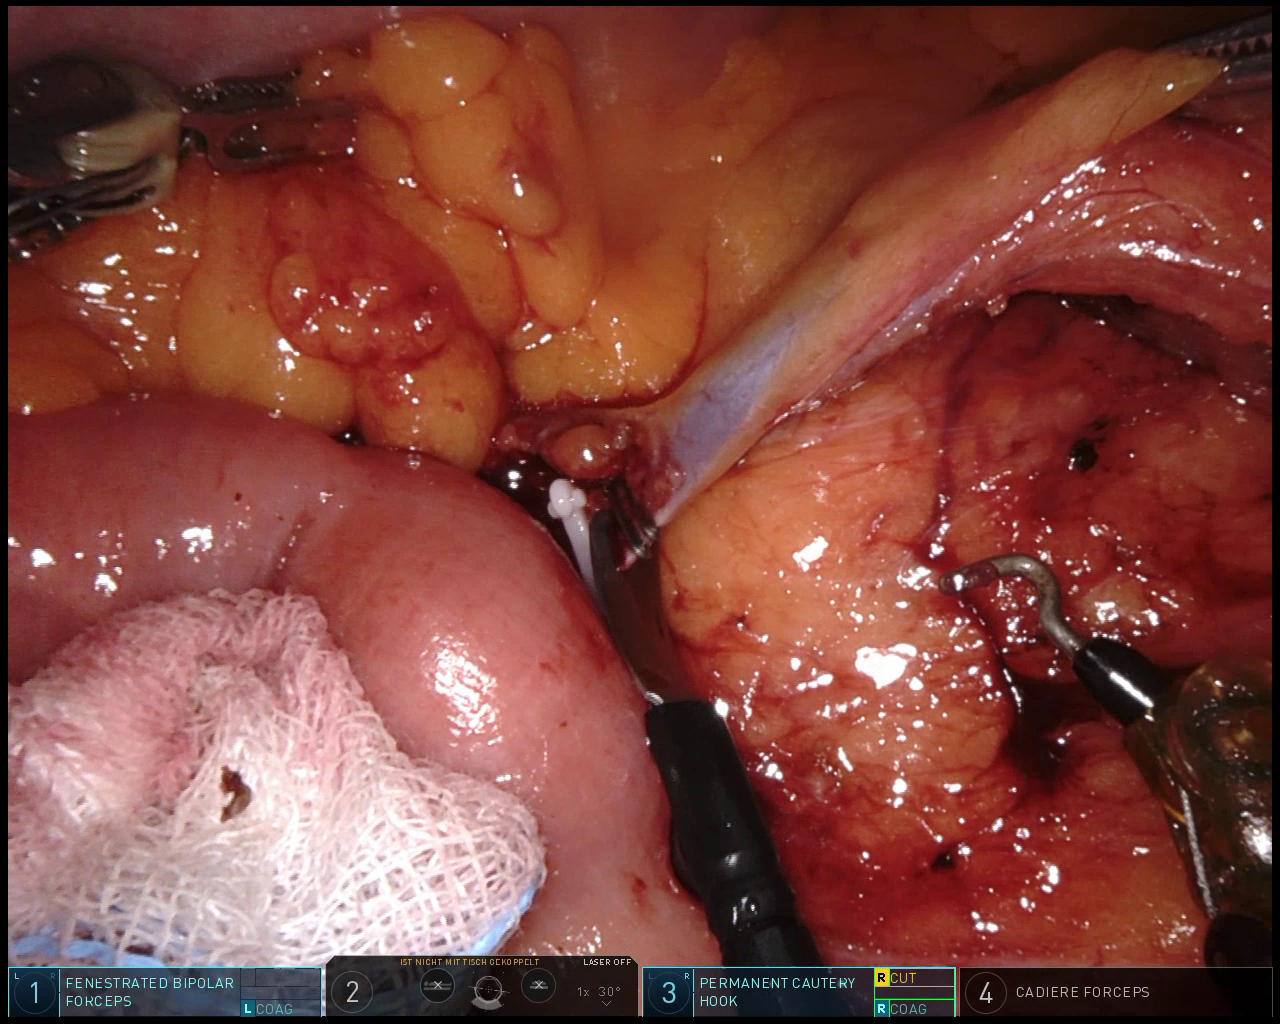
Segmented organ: intestinal_veins
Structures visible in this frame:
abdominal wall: no
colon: no
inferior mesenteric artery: no
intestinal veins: yes
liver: no
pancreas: no
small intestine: yes
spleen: no
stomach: no
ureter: no
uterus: no
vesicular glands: no